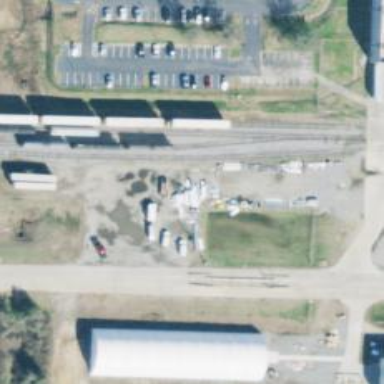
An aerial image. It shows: Railway spur service.